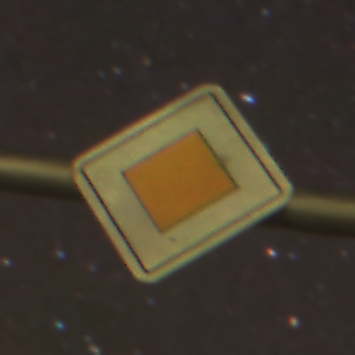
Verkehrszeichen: Vorfahrtsstrasse
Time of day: Night
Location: Outdoor (Suburban)
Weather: Clear
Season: NotSpecified
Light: Artificial